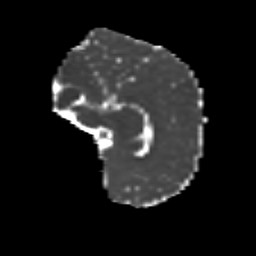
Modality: MD
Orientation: sagittal
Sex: male
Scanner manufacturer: siemens
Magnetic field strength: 3 T
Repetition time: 5 s
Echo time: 0.071 s